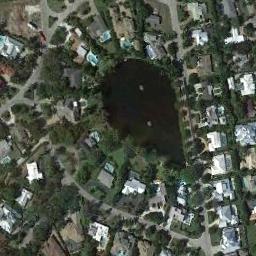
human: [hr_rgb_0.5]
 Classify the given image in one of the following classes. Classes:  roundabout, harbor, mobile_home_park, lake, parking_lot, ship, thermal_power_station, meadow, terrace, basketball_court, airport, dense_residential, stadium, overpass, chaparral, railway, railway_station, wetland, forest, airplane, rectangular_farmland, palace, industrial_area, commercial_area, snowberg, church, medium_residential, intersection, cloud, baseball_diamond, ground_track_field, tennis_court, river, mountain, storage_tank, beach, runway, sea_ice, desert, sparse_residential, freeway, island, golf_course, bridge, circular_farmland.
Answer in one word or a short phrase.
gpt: dense_residential